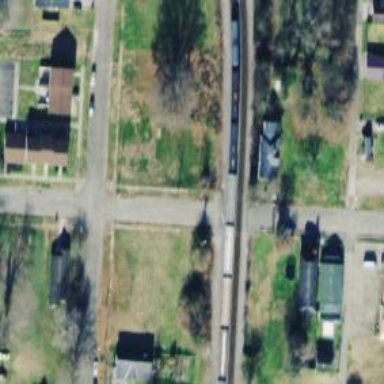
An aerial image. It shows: Railway crossing.